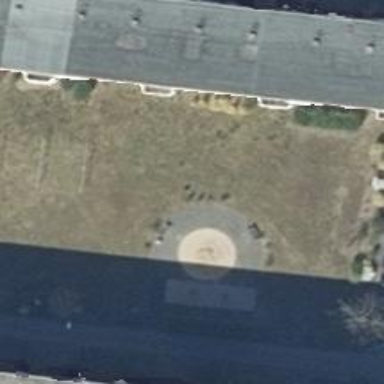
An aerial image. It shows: Playground area for leisure activities on the land.